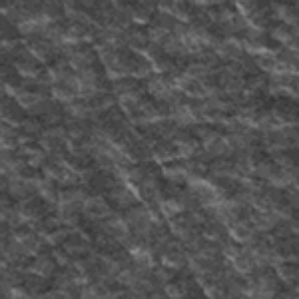
Label: frost